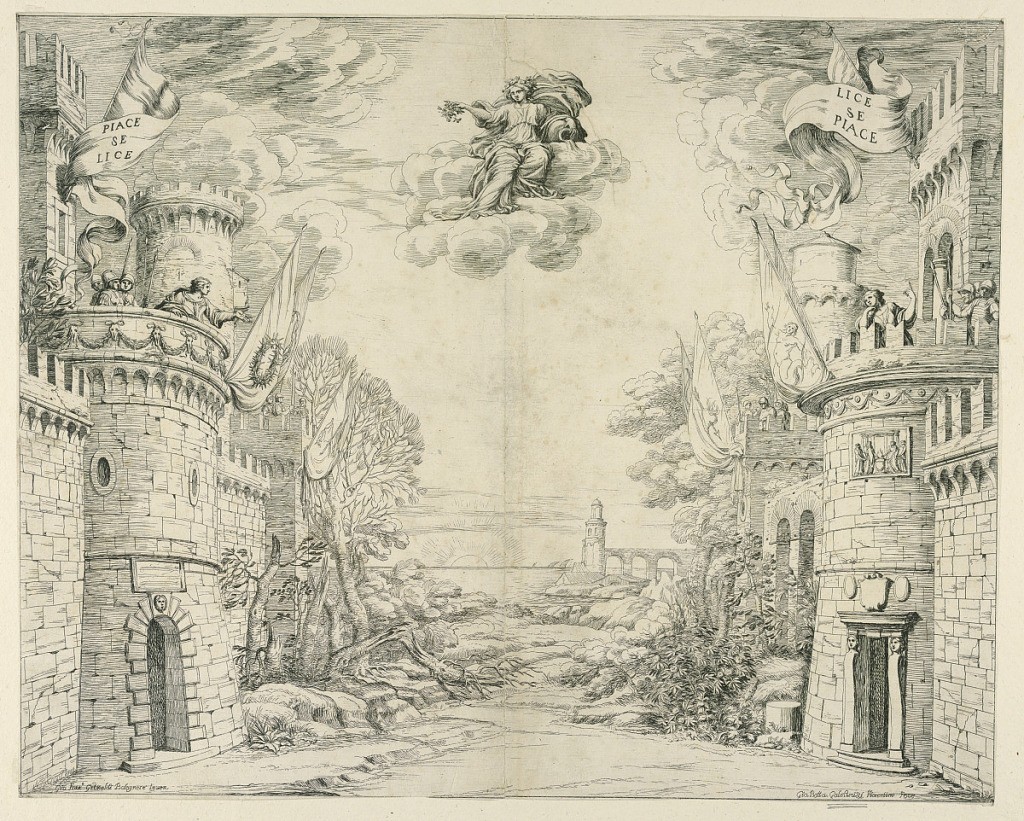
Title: Stage Set for Il Trionfo della Pietà
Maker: Giovanni Francesco Grimaldi, Italian, 1606 – 1680
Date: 1658
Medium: Engraving in black ink on paper
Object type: Print
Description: Horizontal rectangle. A rocky landscape opens to the sea, with the setting sun. Castles at either side, with figures gesticulating from the ramparts. On a cloud in the center, the figure of "Plenty." Banners from the casltes, inscribed: "PIACE SE LICE" and "LICE SE PIACE." Artists' names below.